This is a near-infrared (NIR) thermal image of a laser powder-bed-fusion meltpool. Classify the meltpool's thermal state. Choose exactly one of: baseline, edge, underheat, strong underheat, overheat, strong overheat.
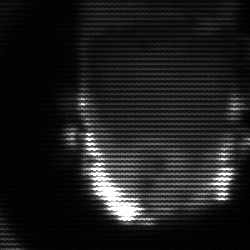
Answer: baseline